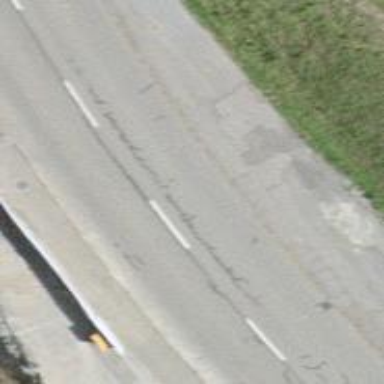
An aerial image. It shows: Secondary road with asphalt surface.